Question: I got a strange behavior in my Python code. It runs fine in my Windows console
For example,
@cmd.exe : python
Content of my file
'''
print("-------------------------- RANDOM STRING HERE! --------------------------------")
email = input()
print("-------------------------- RANDOM STRING HERE! --------------------------------")
name = input()
print("-------------------------- RANDOM STRING HERE! --------------------------------")
address = input()
print("-------------------------- RANDOM STRING HERE! --------------------------------")
print(email+name+address)
'''
This same code doesn't work when I do:
'''
curl ://filepath/file.py | sudo python3
'''
in an a console under SSH. I already tried with <URL> and Git Bash, but I am still getting the same error.
EOFError in SSH Console:

I already tried to use sys.stdin, but it doesn't work as expected.
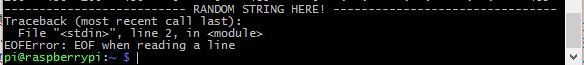
Answer: No, really, you can't do that this way. Running
'''
... | sudo python3
'''
puts the script to the 'stdin' so you can't use the 'stdin' from that script any more.
But you can do it the other way round without a pipe using a temporary file:
'''
curl ://filepath/file.py -o /tmp/script
sudo python3 /tmp/script
'''
Or using process substitution (in Bash):
'''
python3 <(curl ://filepath/file.py)
'''